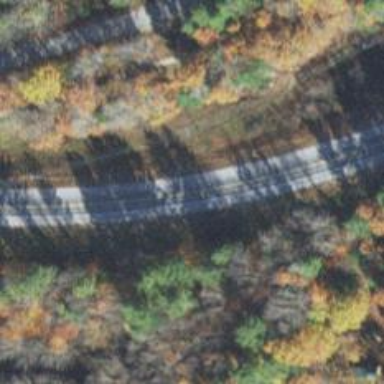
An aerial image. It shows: Asphalt road designated as trunk highway.